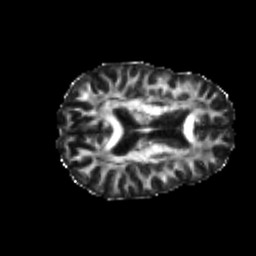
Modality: FA
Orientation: axial
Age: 25
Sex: female
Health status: healthy
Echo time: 0.074 s